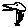
Label: bird